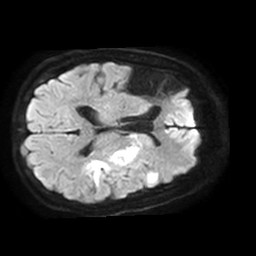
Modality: TRACE
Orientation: axial
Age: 54
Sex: female
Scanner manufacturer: philips
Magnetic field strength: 1.5 T
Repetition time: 3.395 s
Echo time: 0.06922 s